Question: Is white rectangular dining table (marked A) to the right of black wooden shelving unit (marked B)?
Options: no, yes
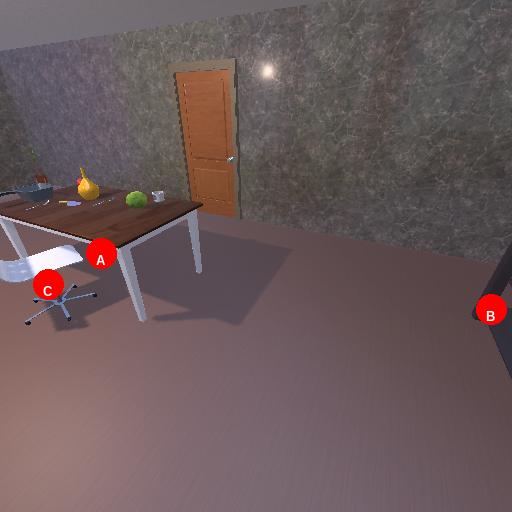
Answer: no